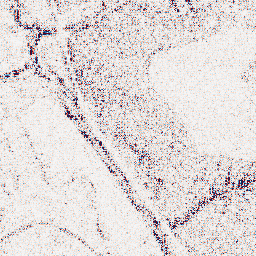
Category: wavelet
Decomposition family: wavelet_biorthogonal
Decomposition parameters: wavelet: bior4.4
level: 1
Upsampling method: quintic
Upsampling parameters: scale: 4
Upsampling scale: 4